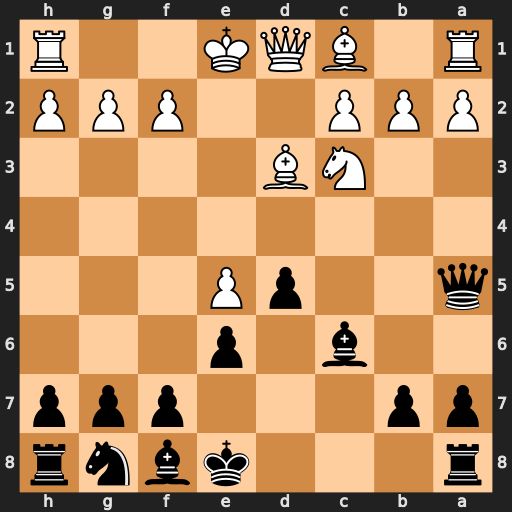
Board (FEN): r3kbnr/pp3ppp/2b1p3/q2pP3/8/2NB4/PPP2PPP/R1BQK2R
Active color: b
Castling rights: KQkq
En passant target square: -
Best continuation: d4